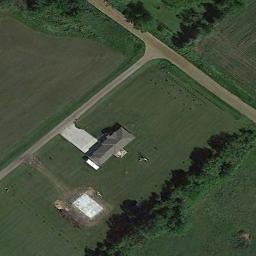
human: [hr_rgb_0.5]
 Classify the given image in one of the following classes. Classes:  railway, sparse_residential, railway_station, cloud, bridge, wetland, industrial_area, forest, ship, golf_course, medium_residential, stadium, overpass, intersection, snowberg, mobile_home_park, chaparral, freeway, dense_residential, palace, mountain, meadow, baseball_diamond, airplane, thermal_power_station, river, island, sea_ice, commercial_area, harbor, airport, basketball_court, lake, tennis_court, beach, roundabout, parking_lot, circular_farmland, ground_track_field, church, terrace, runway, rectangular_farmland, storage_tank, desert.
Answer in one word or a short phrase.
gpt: sparse_residential